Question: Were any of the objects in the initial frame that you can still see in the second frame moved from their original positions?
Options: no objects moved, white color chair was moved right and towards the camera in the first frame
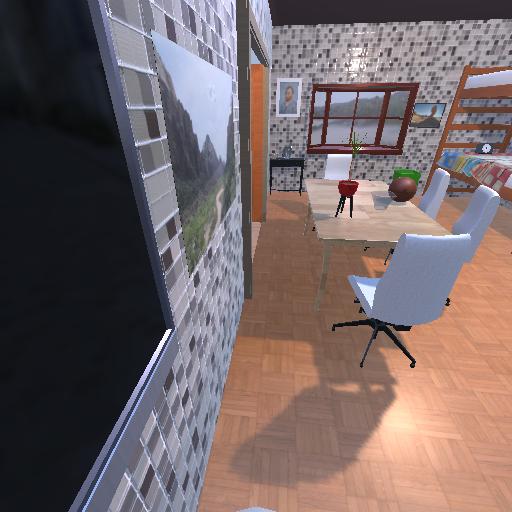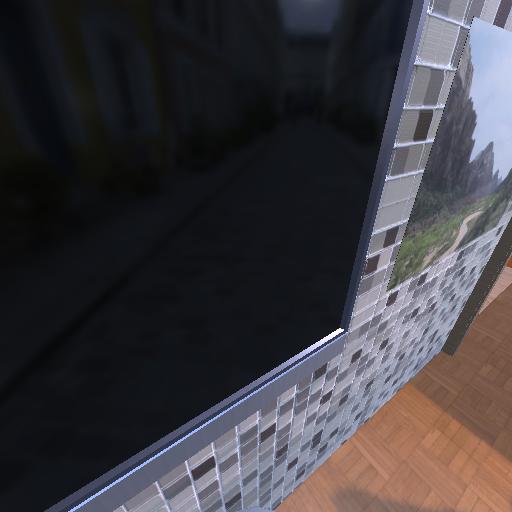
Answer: no objects moved